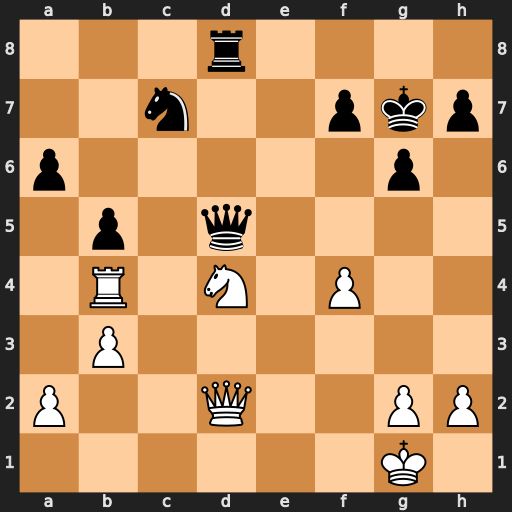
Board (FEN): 3r4/2n2pkp/p5p1/1p1q4/1R1N1P2/1P6/P2Q2PP/6K1
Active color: w
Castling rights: -
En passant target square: -
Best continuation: Qc3 f6 Qxc7+